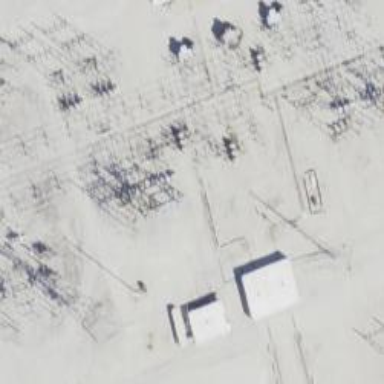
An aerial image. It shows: Switch for power supply.